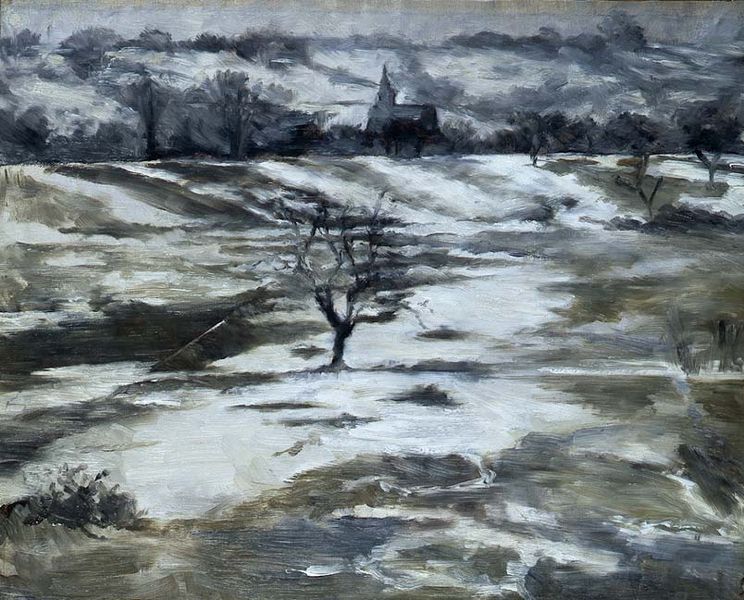
Titel: Taunuslandschaft im Vorfrühling
Künstler: Louis Eysen
Standort: Karlsruhe
Institution: Staatliche Kunsthalle Karlsruhe
Schlagwörter: baum, blau, dunkel, felsen, gemälde, himmel, meer, schatten, wasser, weiß, wolken, bäume, grün, impressionismus, kirchturm, landschaft, ufer, äste, braun, grau, hintergrund, holz, nacht, schwarz, ölbild, eis, gebäude, gras, haus, schnee, weg, wiese, wolke, beige, steine, tod, trauer, weit, öl, ast, deich, dämmerung, ebene, einsamkeit, feld, felder, horizont, hügel, kalt, natur, strauch, weide, wind, büsche, einsam, kirche, sträucher, land, turm, farbig, ruhe, düster, abstrakt, berge, dünen, fläche, hang, dorf, farbe, nebel, kahl, herbst, winter, silhouette, ölgemälde, sturm, regen, gemalt, kälte, schneelandschaft, lichtung, ölmalerei, sschwarz, büme, karg, winterlandschaft, frost, unheimlich, bäum, kriche, tauwetter, schmelzen, verschneit, eisig, trist, schmutzig, verschmiert, sorf, bikld, schneeschmelze, rm, rutm, tauen, triest, wolkgen, klt, driest, drist, baum winter kirche dorf feld, nevel